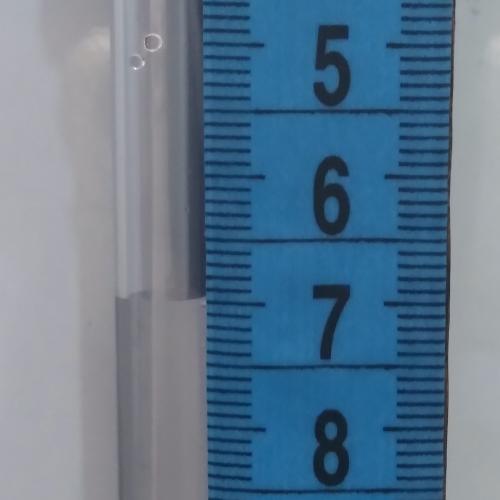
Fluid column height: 7.0 cm